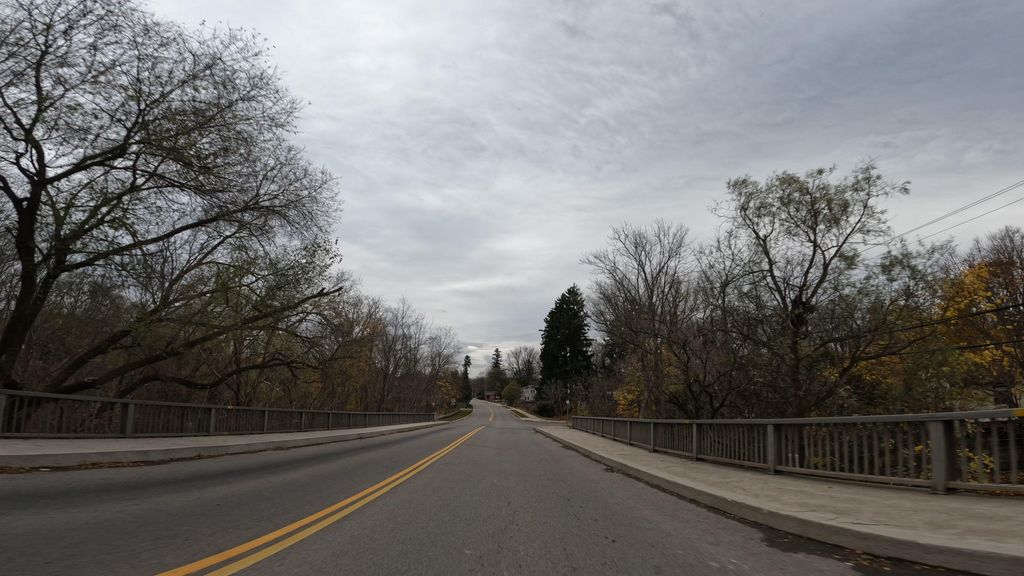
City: hamilton